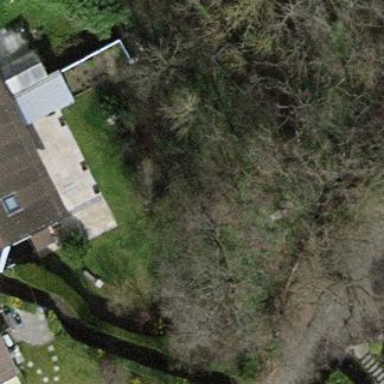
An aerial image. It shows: Garden enclosed by fence.